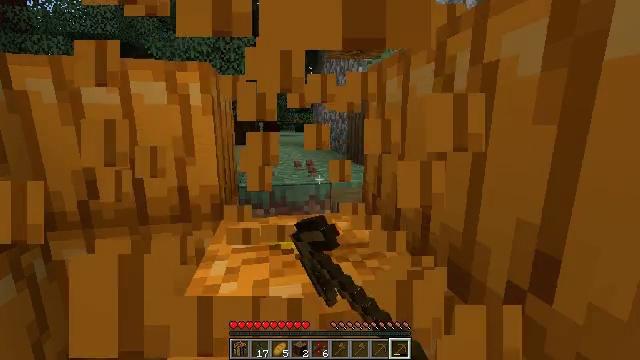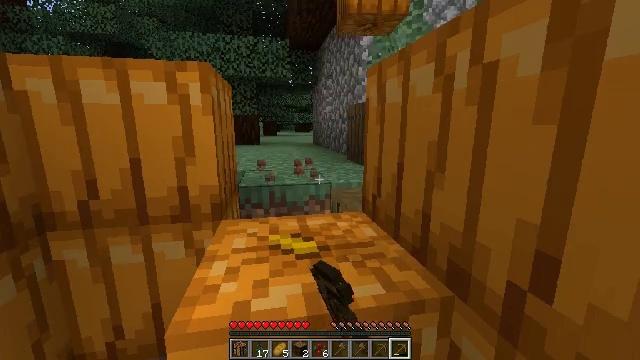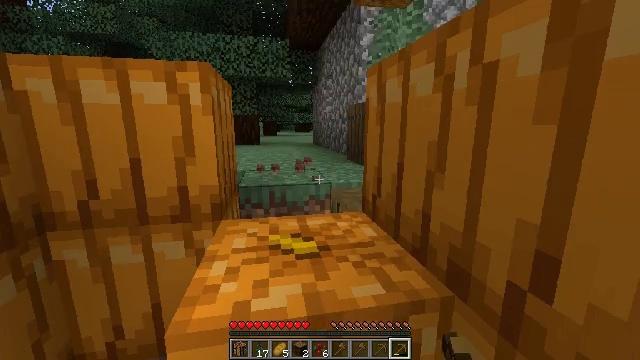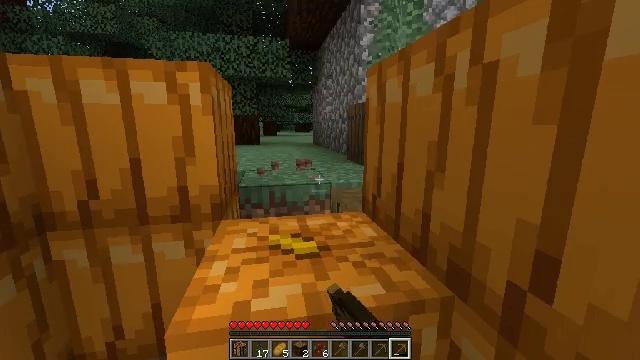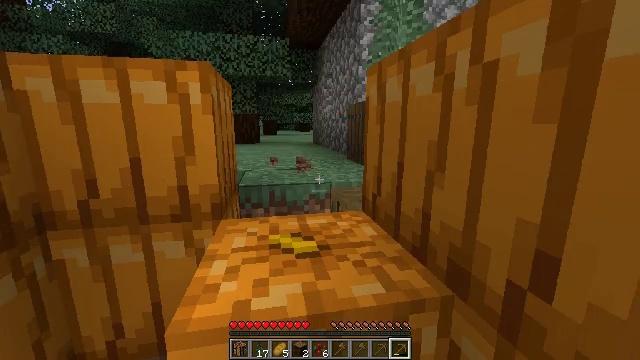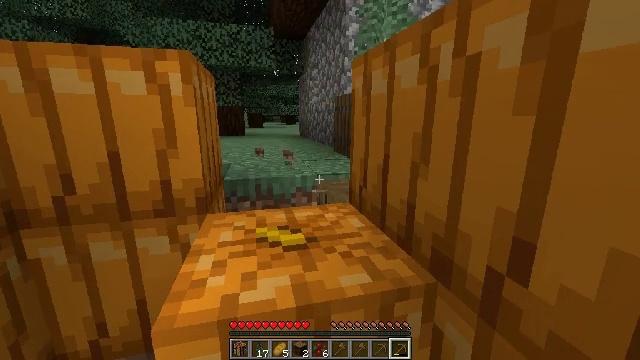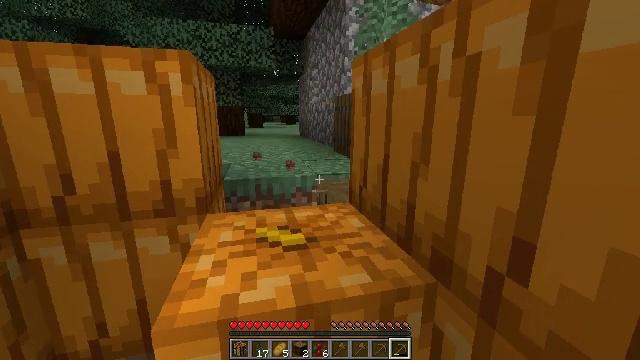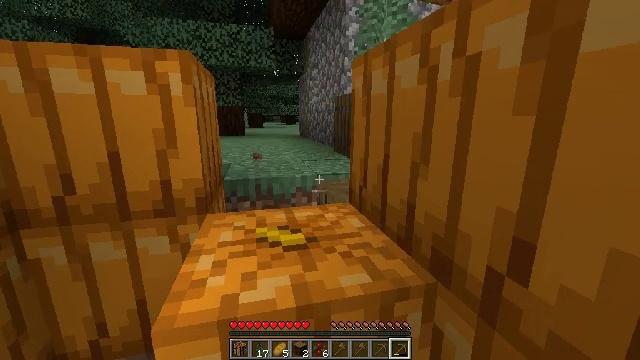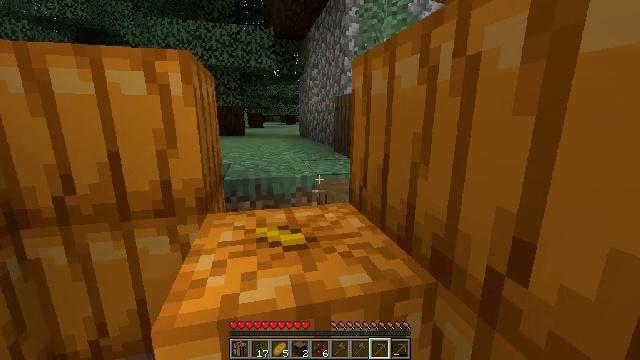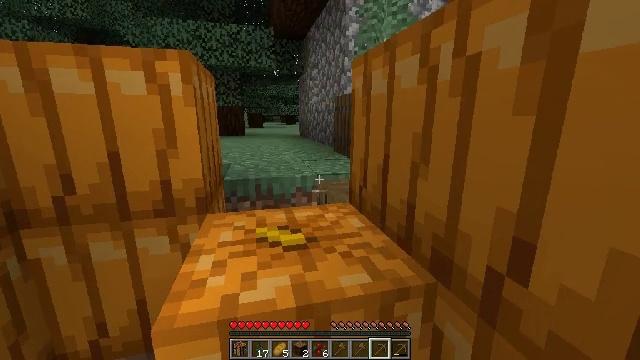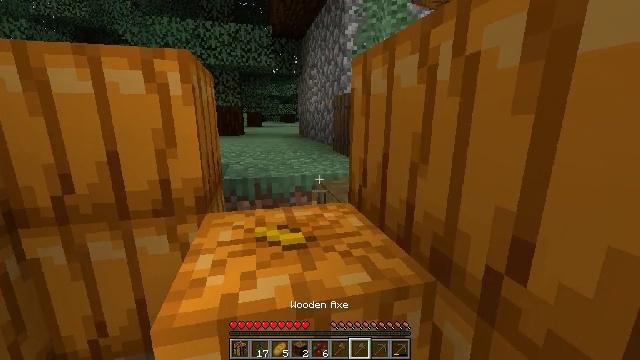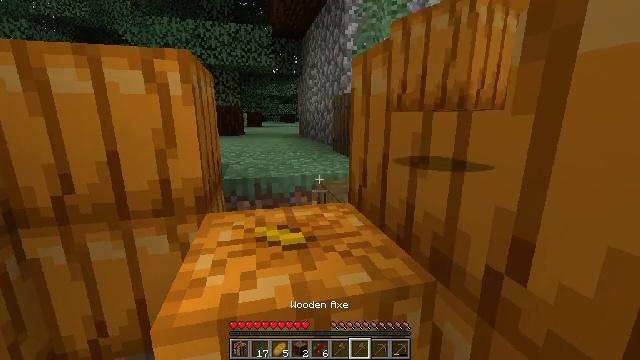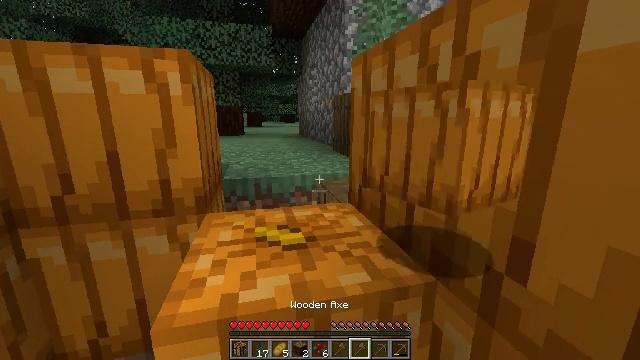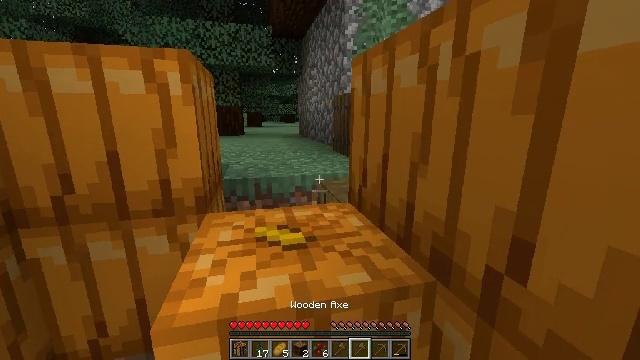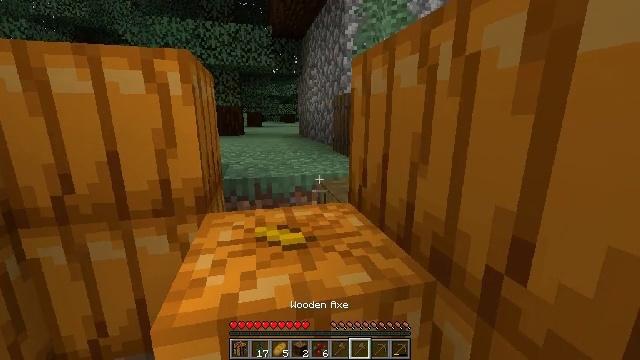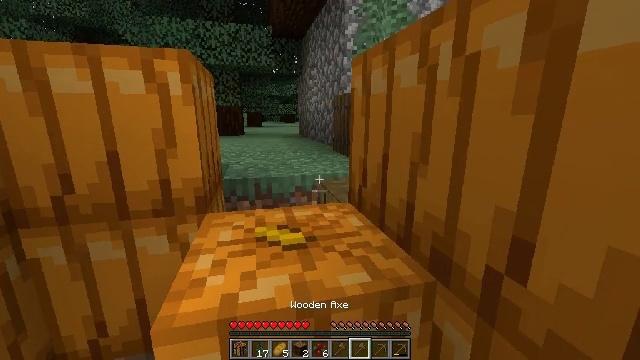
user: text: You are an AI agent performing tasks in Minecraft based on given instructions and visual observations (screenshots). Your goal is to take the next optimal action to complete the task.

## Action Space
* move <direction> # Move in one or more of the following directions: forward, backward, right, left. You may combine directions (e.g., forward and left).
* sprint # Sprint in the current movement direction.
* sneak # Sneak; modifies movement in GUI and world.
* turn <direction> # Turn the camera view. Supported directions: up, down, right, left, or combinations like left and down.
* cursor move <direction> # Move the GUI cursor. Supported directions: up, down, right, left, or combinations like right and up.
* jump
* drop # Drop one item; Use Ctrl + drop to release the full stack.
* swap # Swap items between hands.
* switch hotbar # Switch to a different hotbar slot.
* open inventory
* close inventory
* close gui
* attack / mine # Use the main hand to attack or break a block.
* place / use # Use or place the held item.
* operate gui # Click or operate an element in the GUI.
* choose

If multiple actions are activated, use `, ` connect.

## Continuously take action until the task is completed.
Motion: motion action
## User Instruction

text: Collect the pumpkin by holding left button.
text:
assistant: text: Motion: attack / mine
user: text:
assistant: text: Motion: attack / mine
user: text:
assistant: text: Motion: no_op
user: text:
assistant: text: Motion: no_op
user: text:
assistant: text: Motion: turn right and down
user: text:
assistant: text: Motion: no_op
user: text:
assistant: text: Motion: no_op
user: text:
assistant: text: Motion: no_op
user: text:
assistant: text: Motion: no_op
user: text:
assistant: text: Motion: no_op
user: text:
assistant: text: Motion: no_op
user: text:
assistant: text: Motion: no_op
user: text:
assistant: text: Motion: no_op
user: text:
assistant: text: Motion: no_op
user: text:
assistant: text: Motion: no_op
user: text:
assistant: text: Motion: no_op
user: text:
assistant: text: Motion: no_op
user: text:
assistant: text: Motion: turn right and down
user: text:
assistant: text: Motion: turn down
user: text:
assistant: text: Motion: turn left and down
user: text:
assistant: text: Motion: turn left and down
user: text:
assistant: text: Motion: no_op
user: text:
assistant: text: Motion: attack / mine
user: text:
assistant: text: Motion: attack / mine
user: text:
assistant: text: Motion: attack / mine
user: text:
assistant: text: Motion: attack / mine
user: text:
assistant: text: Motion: attack / mine
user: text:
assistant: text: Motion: attack / mine
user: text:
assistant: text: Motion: attack / mine
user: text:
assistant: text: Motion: attack / mine